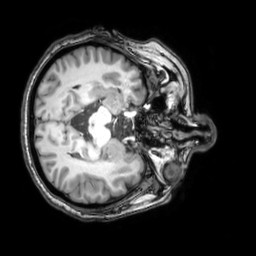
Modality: T1w
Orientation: axial
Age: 53
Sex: female
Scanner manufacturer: philips
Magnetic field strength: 3 T
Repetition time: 0.008113 s
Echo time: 0.003709 s